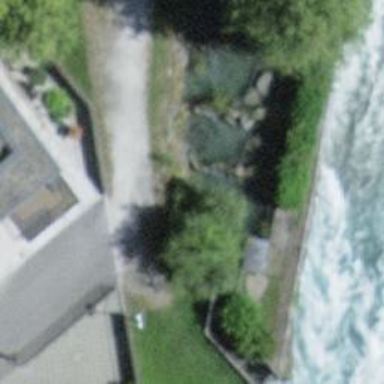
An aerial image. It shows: Fish pass along the waterway.